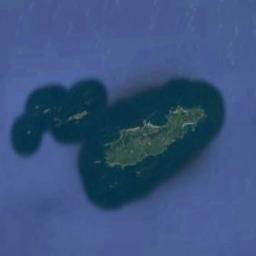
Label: island